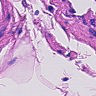
Metastatic tissue present: no